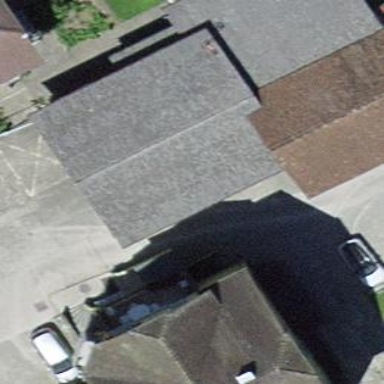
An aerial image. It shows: Building with tiled roof.